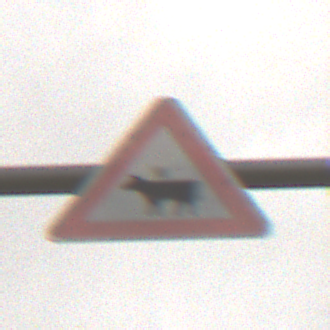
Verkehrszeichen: ViehtriebRechts
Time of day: Midday
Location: Outdoor (Nature)
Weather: Overcast
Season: NotSpecified
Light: Natural